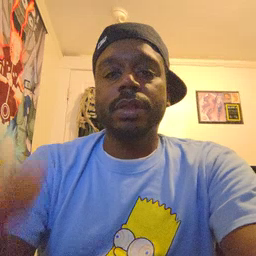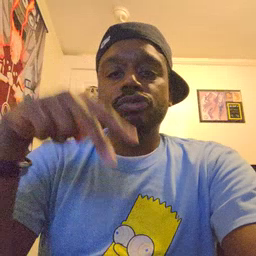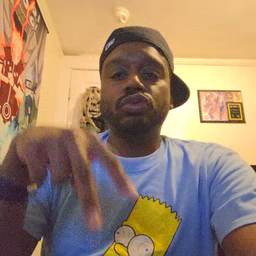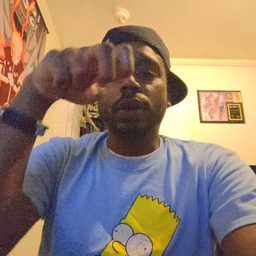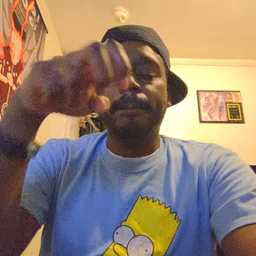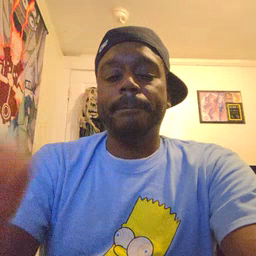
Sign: jump